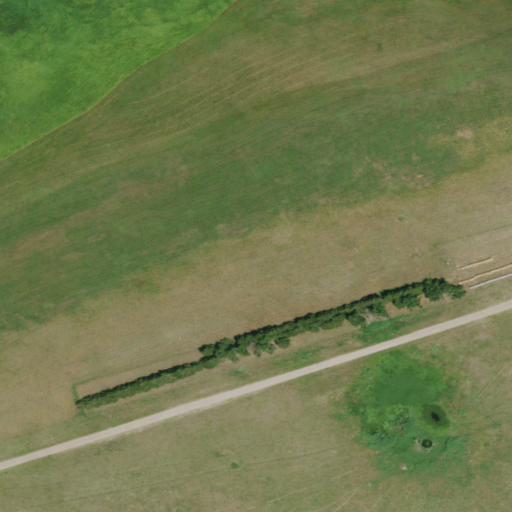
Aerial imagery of valley in Nebraska named Vinton Valley containing herbaceous wetlands and grassland